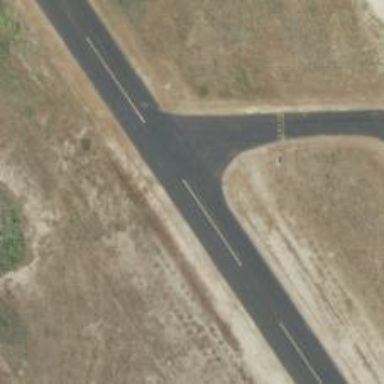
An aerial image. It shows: Asphalt runway at the airport.